Interaction volume radius: 10 \u00c5
Interaction volume height: 25 \u00c5
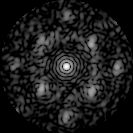
Disorder parameter: 0.571